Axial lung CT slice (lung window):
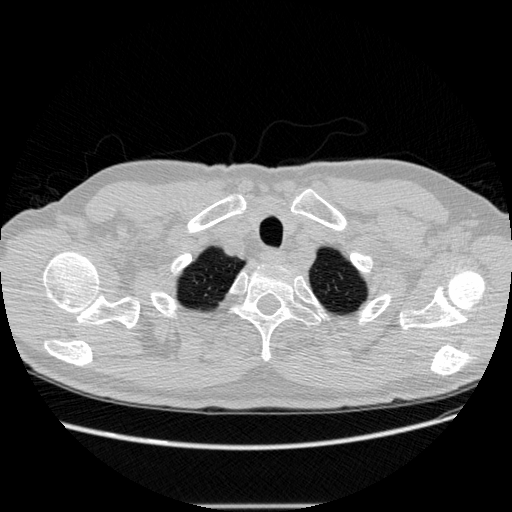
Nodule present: no